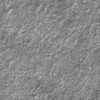
Label: not_dusty